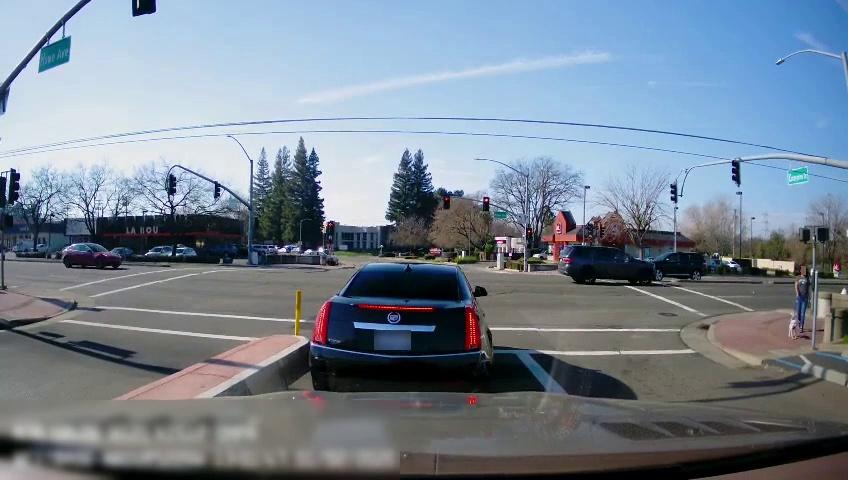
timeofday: Day
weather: Sunny
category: Drivable Space
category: Vehicles | SUV
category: Vehicles | Car
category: Pedestrians
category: Vehicles | SUV
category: Vehicles | Car
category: Vehicles | Truck
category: Vehicles | Car
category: Vehicles | Car
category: Vehicles | Car
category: Lanes | Opposite Lane
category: Lanes | Current Lane
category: Traffic | Lights
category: Traffic | Signs
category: Traffic | Lights
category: Traffic | Lights
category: Traffic | Lights
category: Traffic | Lights
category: Traffic | Lights
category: Traffic | Lights
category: Traffic | Lights
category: Traffic | Lights
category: Traffic | Signs
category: Traffic | Lights
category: Traffic | Lights
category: Traffic | Lights
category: Traffic | Lights
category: Traffic | Lights
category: Traffic | Signs
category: Traffic | Lights
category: Traffic | Lights